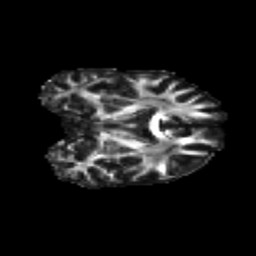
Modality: FA
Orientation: coronal
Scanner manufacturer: siemens
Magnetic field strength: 3 T
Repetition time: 9.2 s
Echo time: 0.084 s